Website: walmart
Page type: billing-address
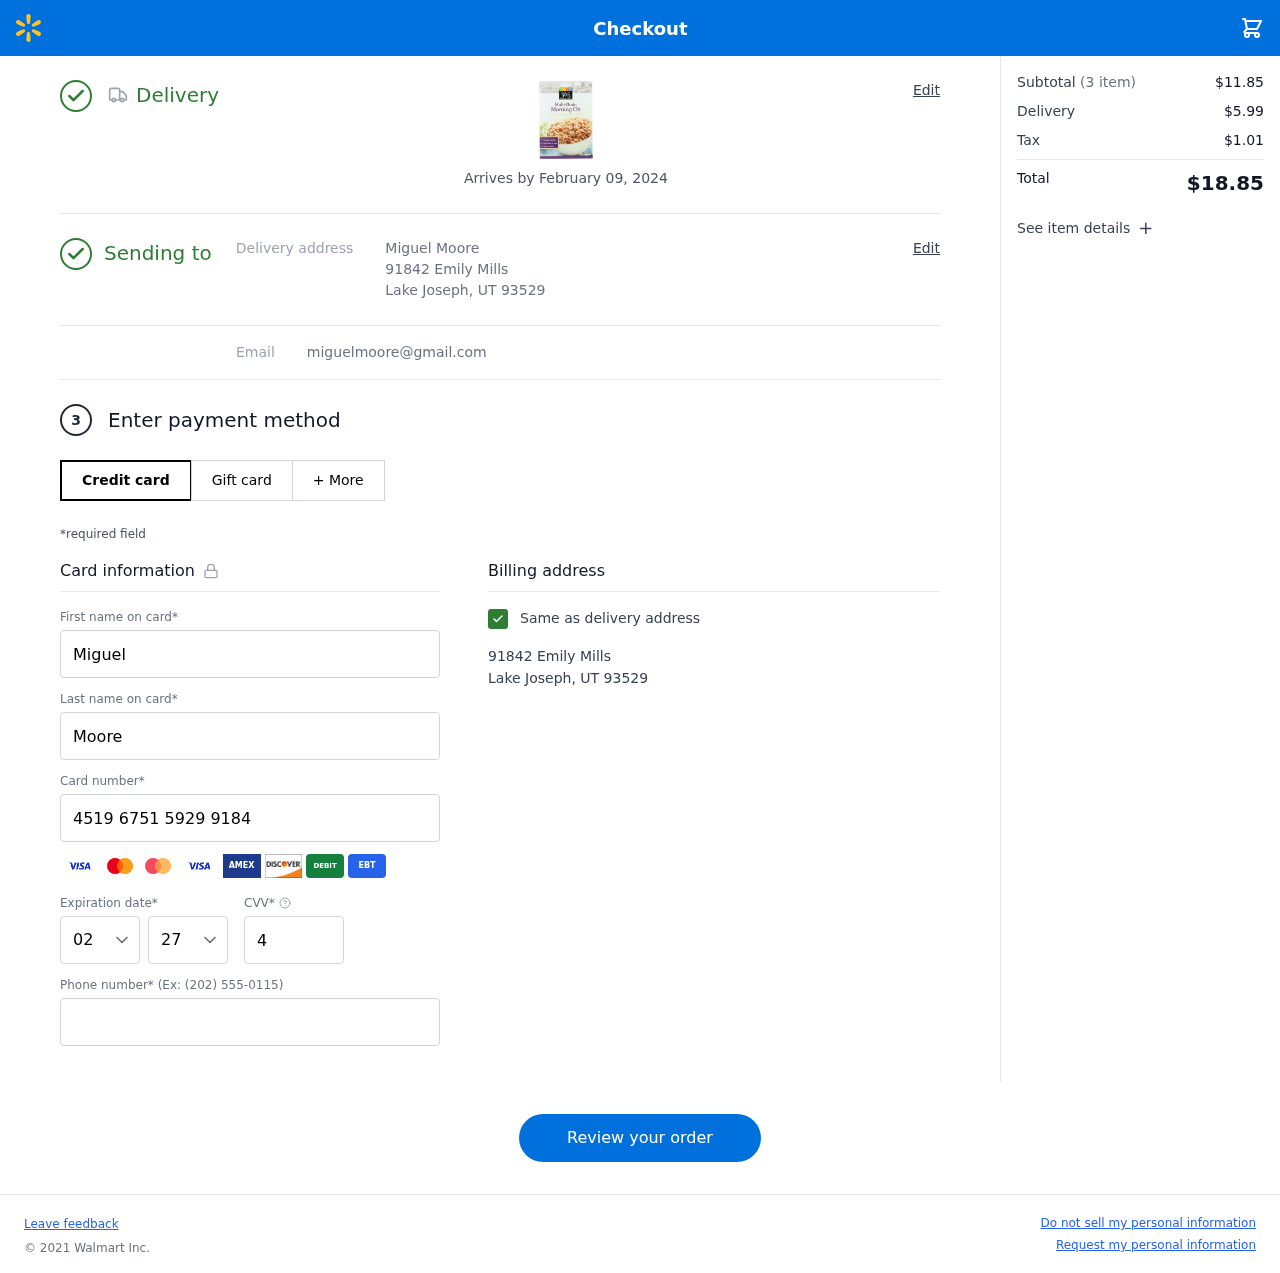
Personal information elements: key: PII_CARD_CVV
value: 435
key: PII_CARD_EXPIRY_MONTH
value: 02
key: PII_CARD_EXPIRY_YEAR
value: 27
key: PII_CARD_NUMBER
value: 4519 6751 5929 9184
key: PII_EMAIL
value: miguelmoore@gmail.com
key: PII_FIRSTNAME
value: Miguel
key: PII_FULLNAME
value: Miguel Moore
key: PII_LASTNAME
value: Moore
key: PII_PHONE
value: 5107035365
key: PII_STREET
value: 91842 Emily Mills
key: PII_CITY_STATE_ZIP
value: Lake Joseph, UT 93529
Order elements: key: ORDER_DELIVERY_DATE
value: Arrives by February 09, 2024
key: ORDER_NUM_ITEMS
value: (3 item)
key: ORDER_SUBTOTAL
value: $11.85
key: ORDER_SHIPPING_COST
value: $5.99
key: ORDER_TAX
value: $1.01
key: ORDER_TOTAL
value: $18.85